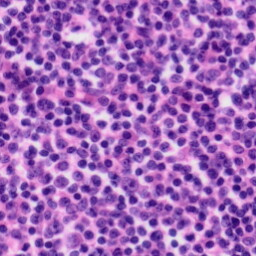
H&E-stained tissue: Tonsil